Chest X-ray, AP view. Patient: 52 years old, sex M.
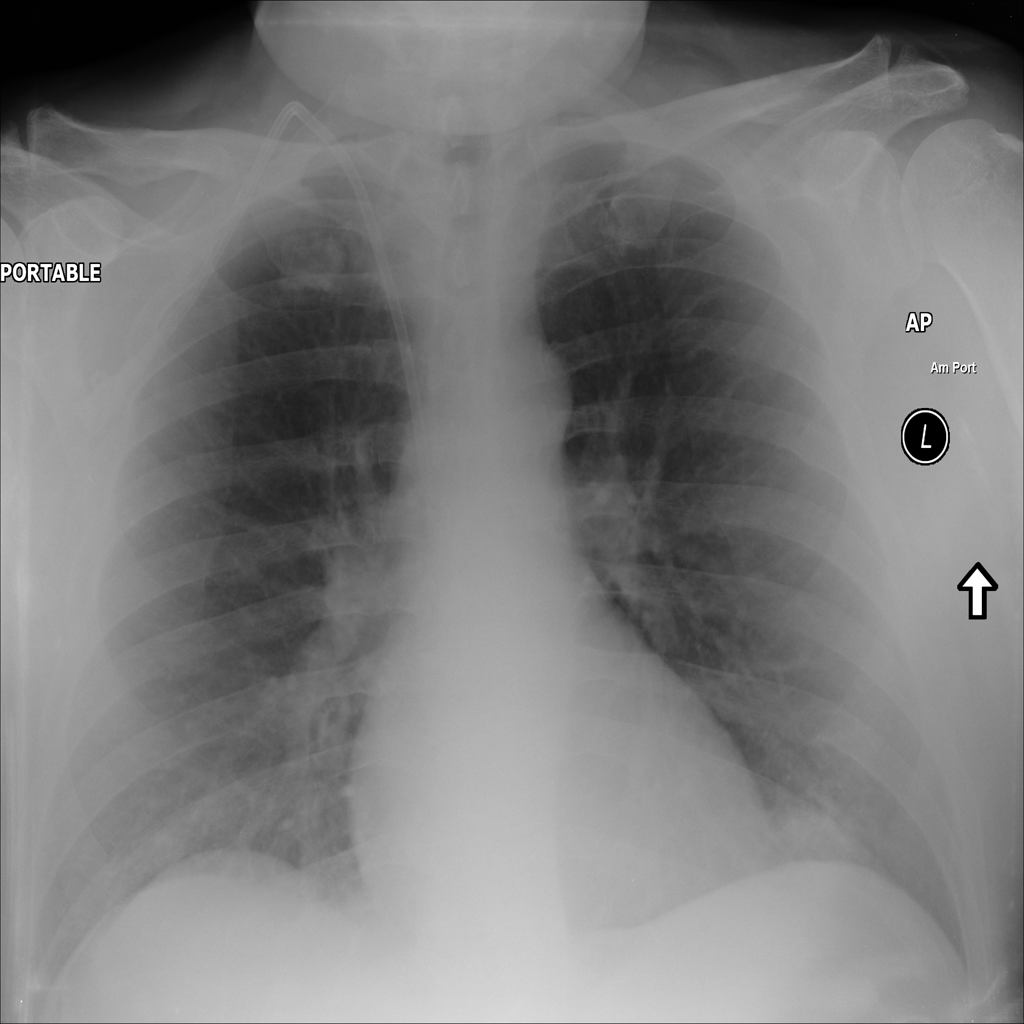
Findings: Nodule